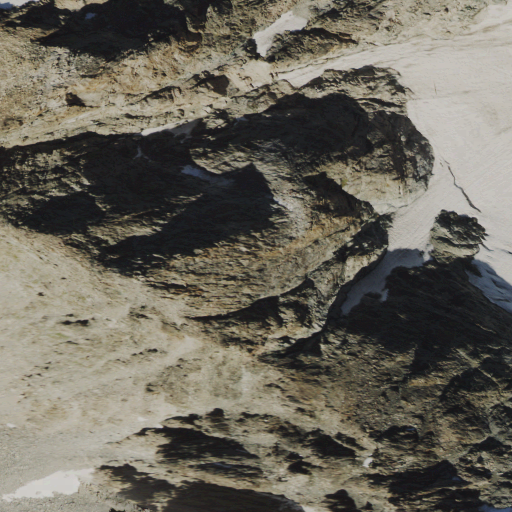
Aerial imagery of mountain in Wyoming named Heap Steep Peak containing barren land, grassland, and snow